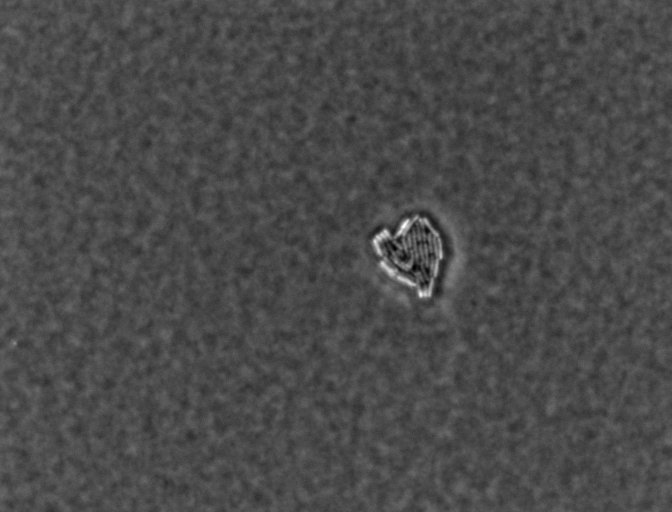
Salmonella enterica Typhimurium